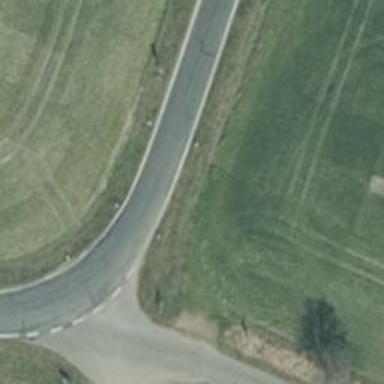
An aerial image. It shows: Tertiary road with asphalt surface.